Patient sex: F
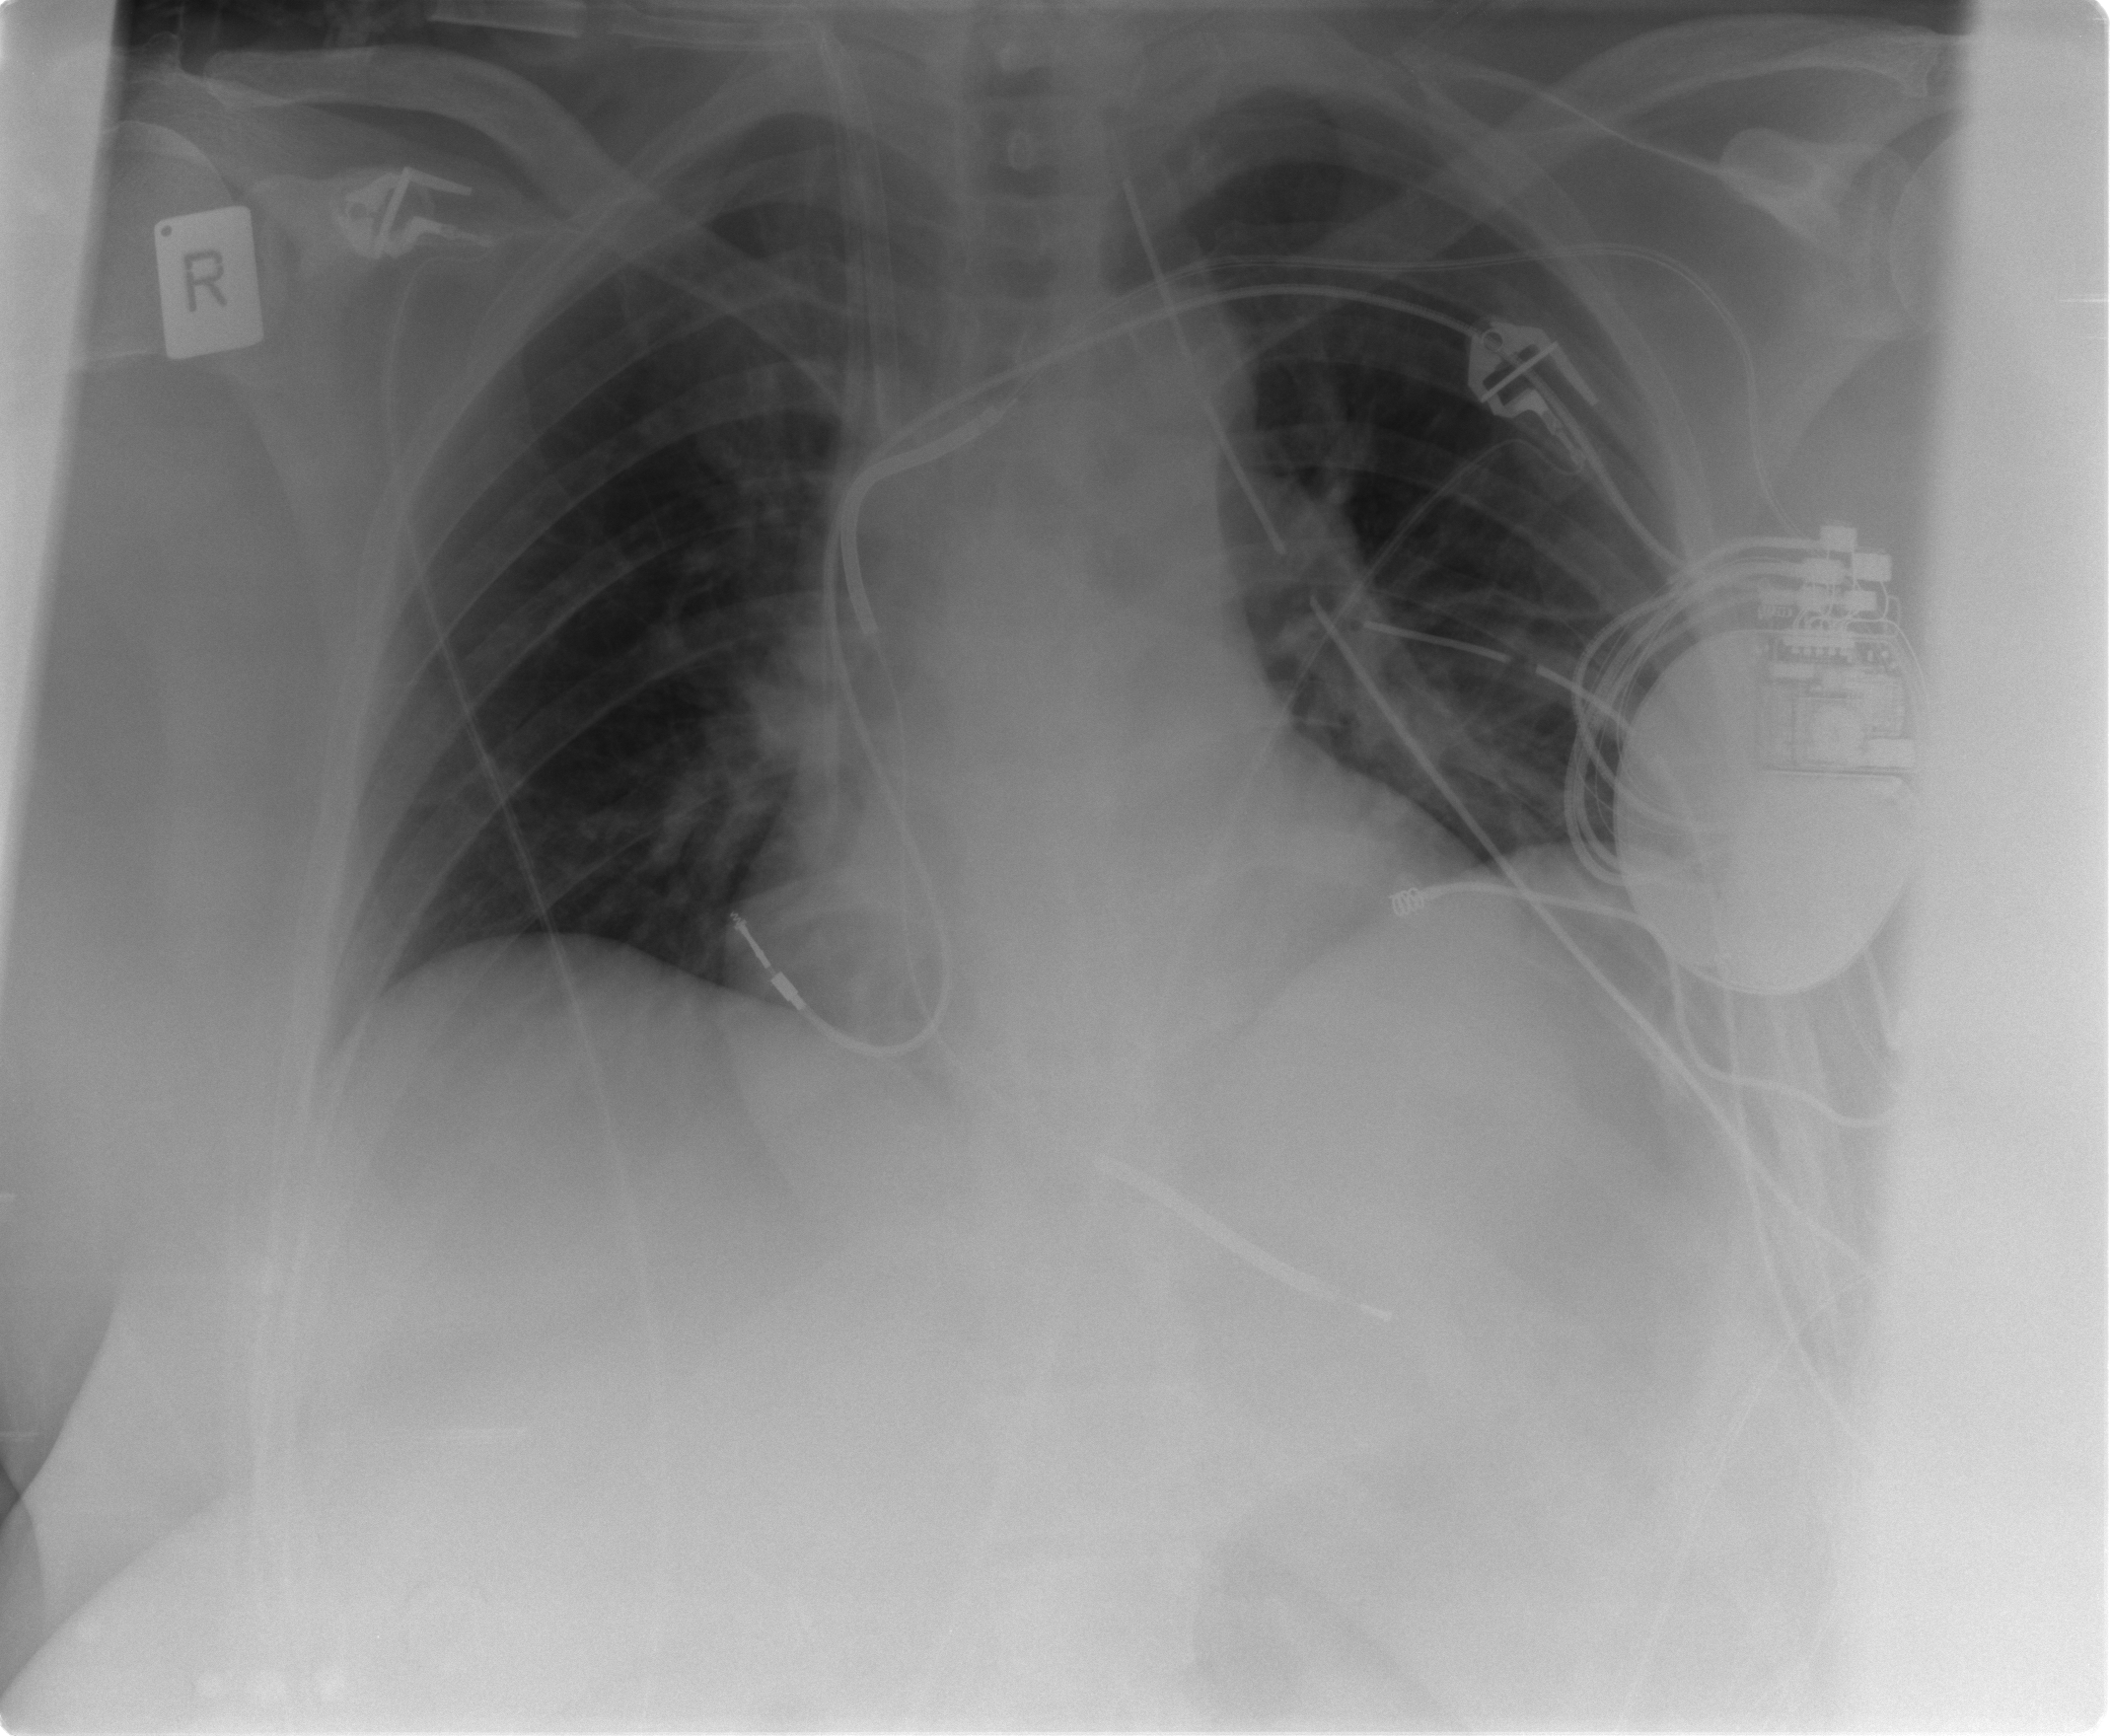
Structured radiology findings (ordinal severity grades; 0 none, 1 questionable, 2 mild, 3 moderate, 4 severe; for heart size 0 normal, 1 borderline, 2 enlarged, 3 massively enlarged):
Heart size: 2
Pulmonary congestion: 2
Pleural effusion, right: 0
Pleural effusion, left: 0
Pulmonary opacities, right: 0
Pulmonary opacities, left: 0
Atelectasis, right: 2
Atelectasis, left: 2